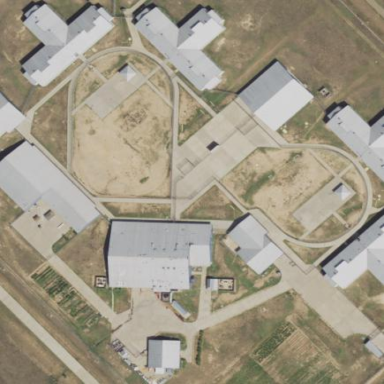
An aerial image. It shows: Prison.